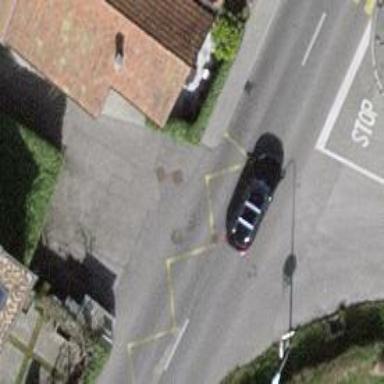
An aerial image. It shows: Asphalt platform for public transport.